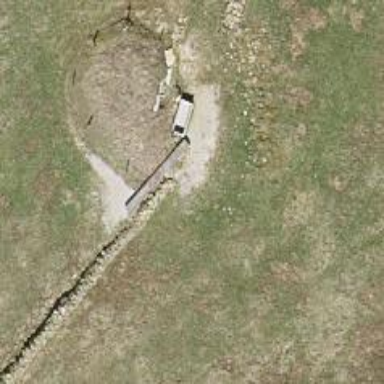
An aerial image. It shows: Wall barrier.